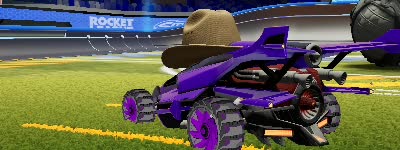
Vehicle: aftershock